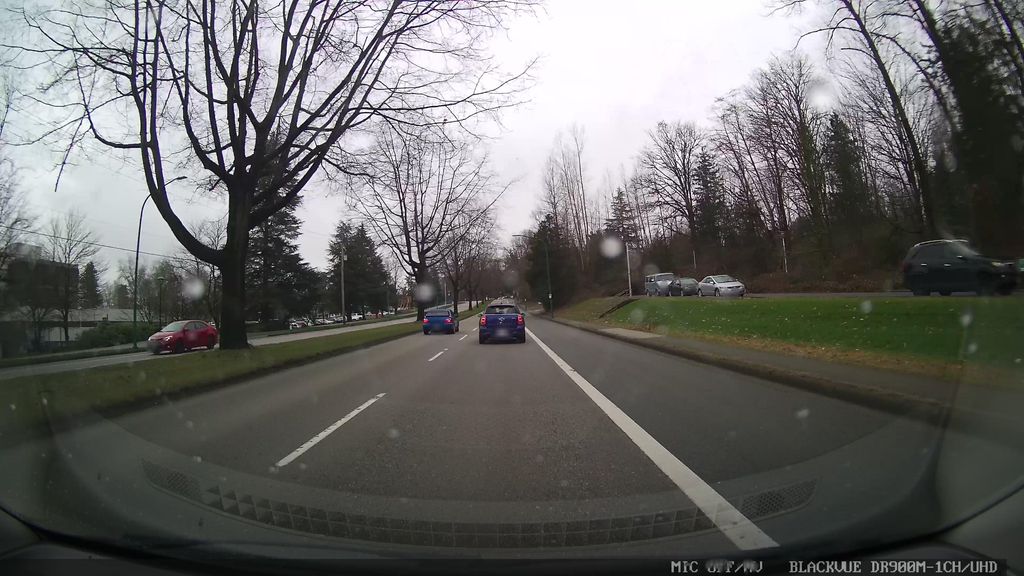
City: vancouver